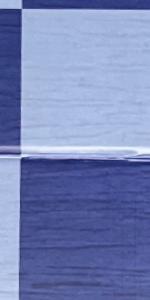
Label: Empty